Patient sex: M
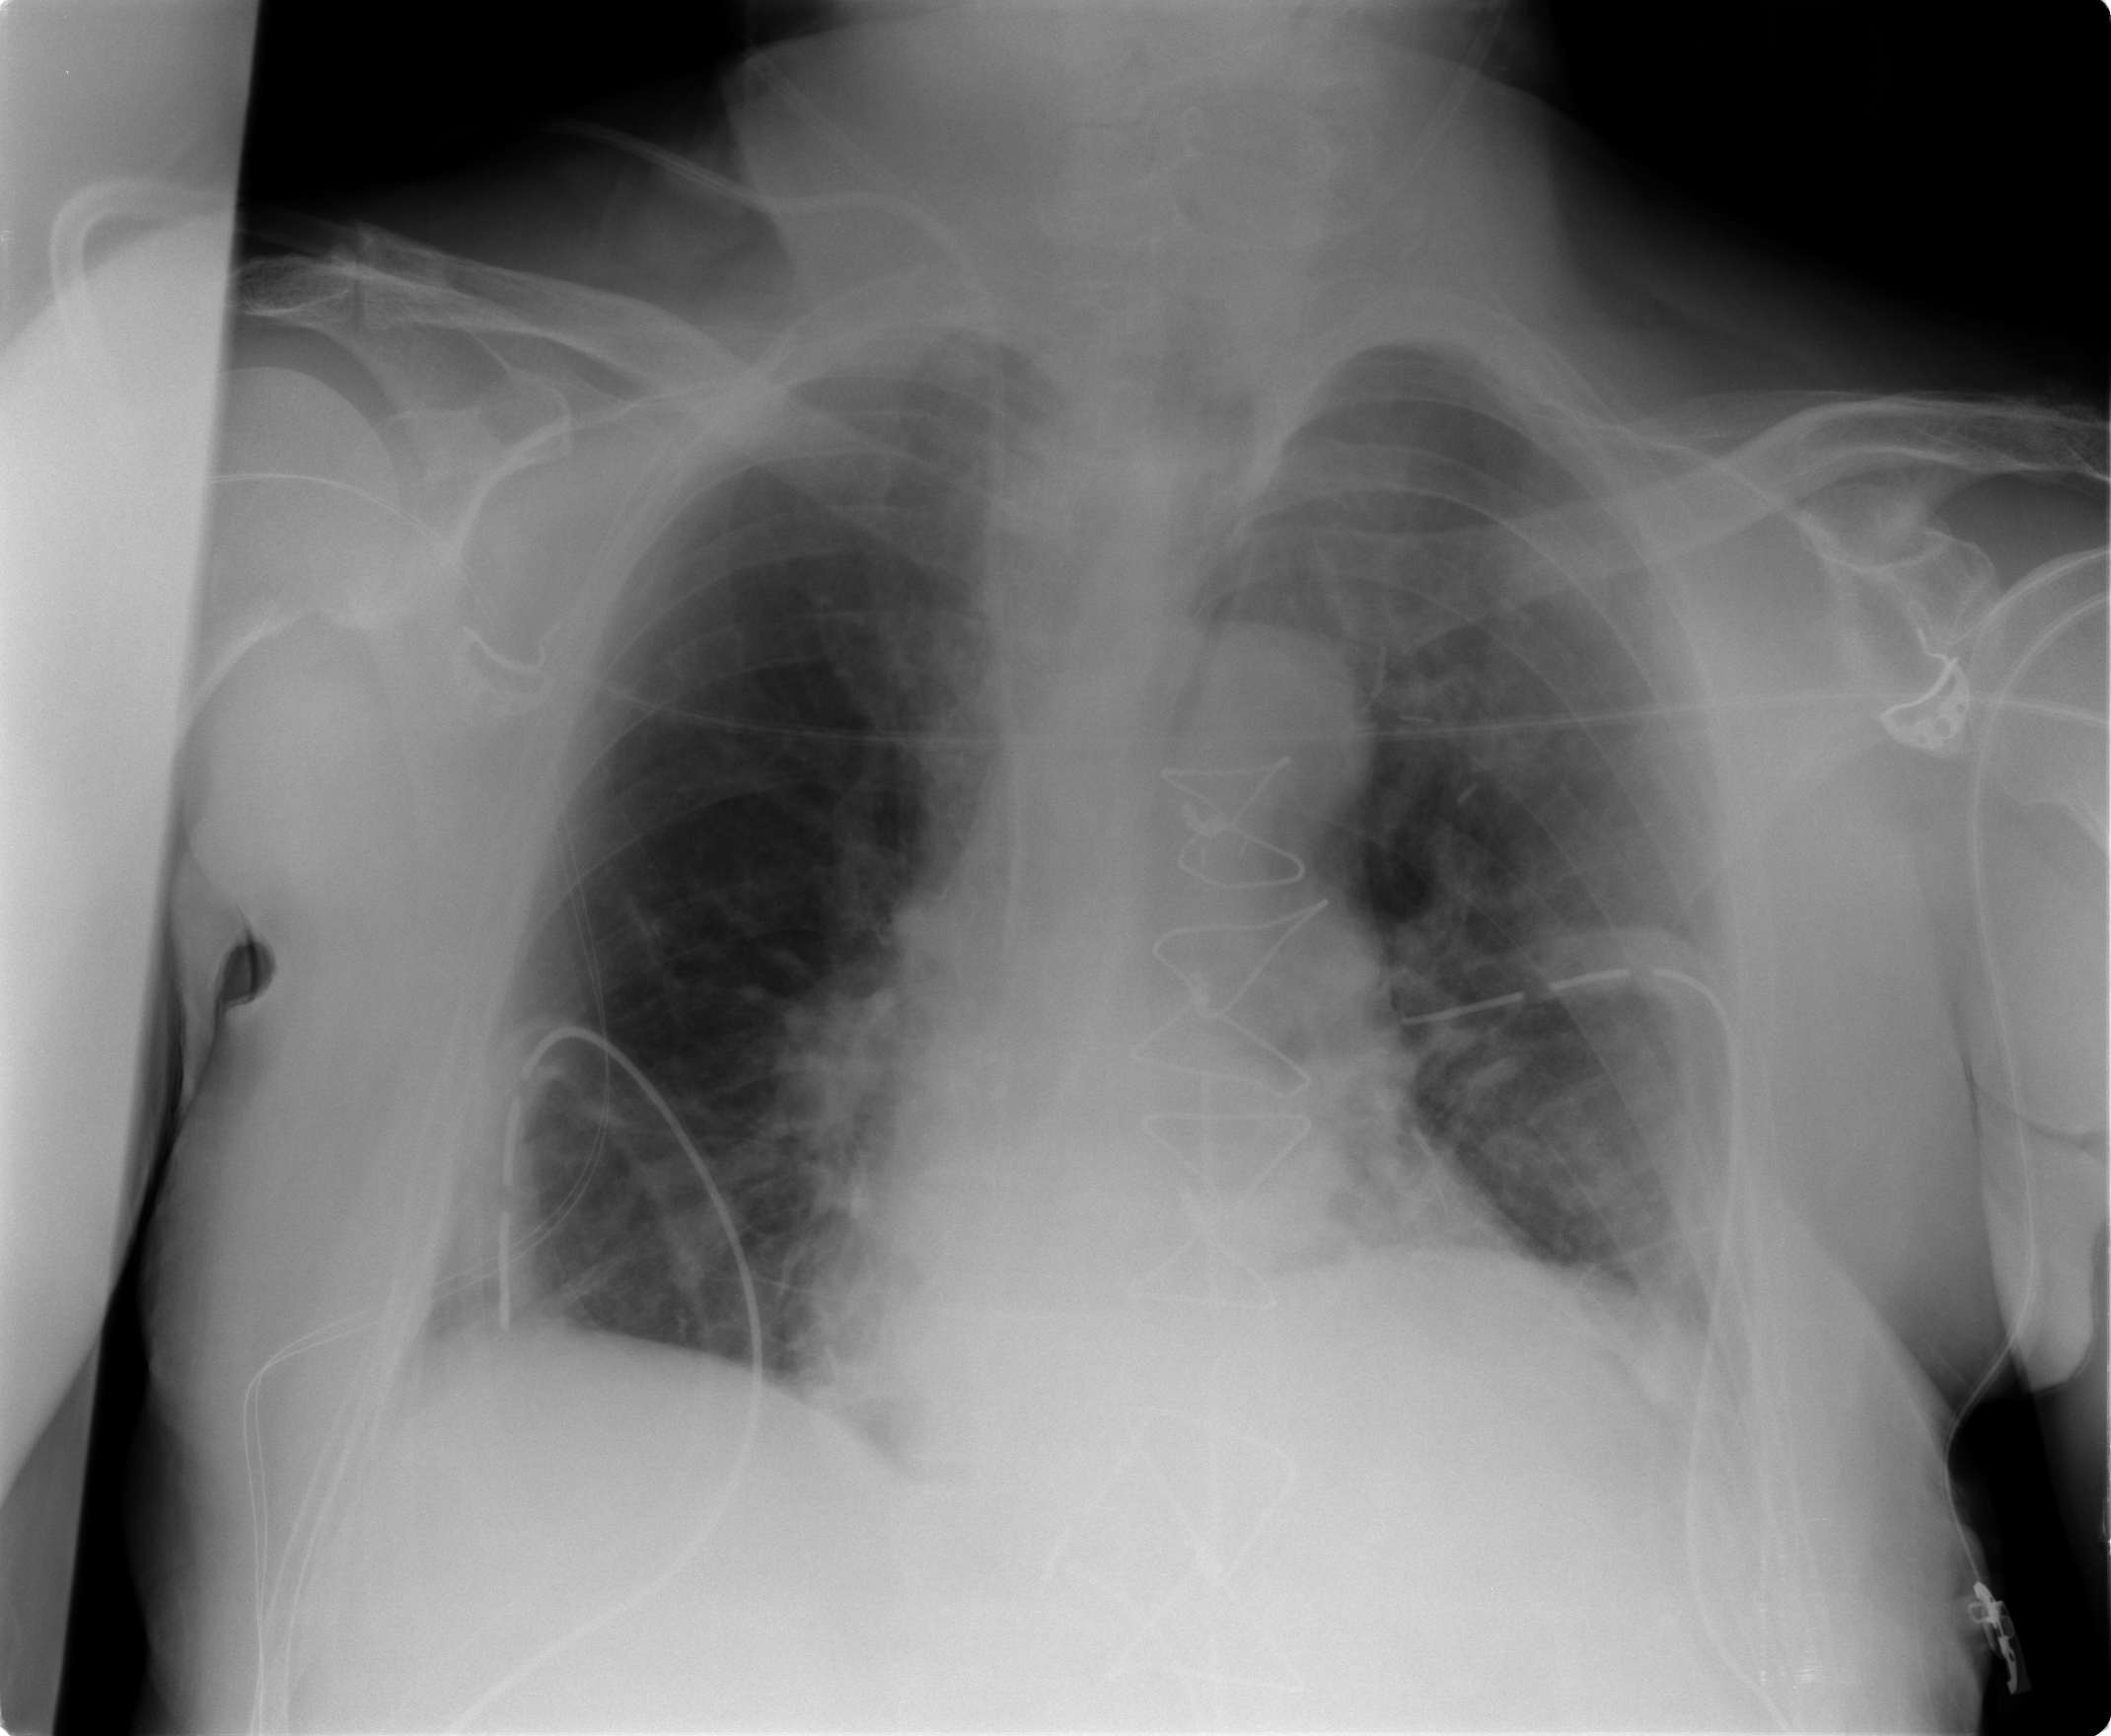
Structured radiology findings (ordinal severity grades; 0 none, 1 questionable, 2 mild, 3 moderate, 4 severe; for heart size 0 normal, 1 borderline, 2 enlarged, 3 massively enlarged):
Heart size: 0
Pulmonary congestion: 2
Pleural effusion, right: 0
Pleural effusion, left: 0
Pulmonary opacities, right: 0
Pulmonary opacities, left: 0
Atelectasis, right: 0
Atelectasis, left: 2